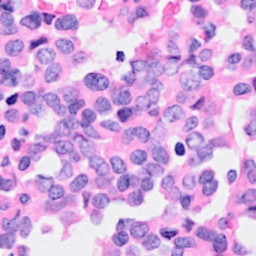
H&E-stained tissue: Breast